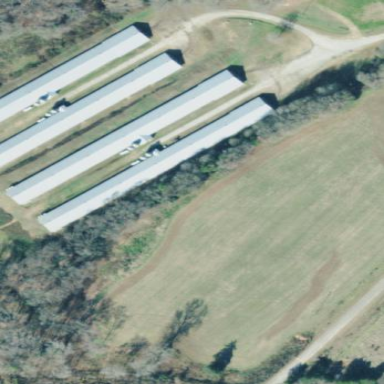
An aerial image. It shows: Poultry house.